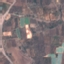
Land use / land cover: PermanentCrop